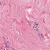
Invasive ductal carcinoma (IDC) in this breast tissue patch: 0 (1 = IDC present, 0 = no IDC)